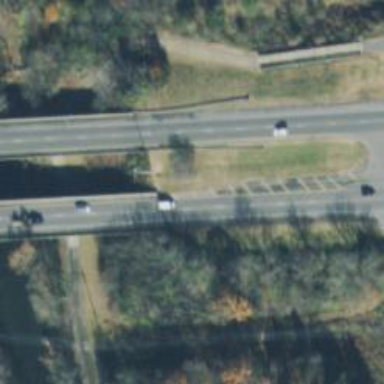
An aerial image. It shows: Primary highway crossing over bridge.